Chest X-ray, PA view. Patient: 53 years old, sex F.
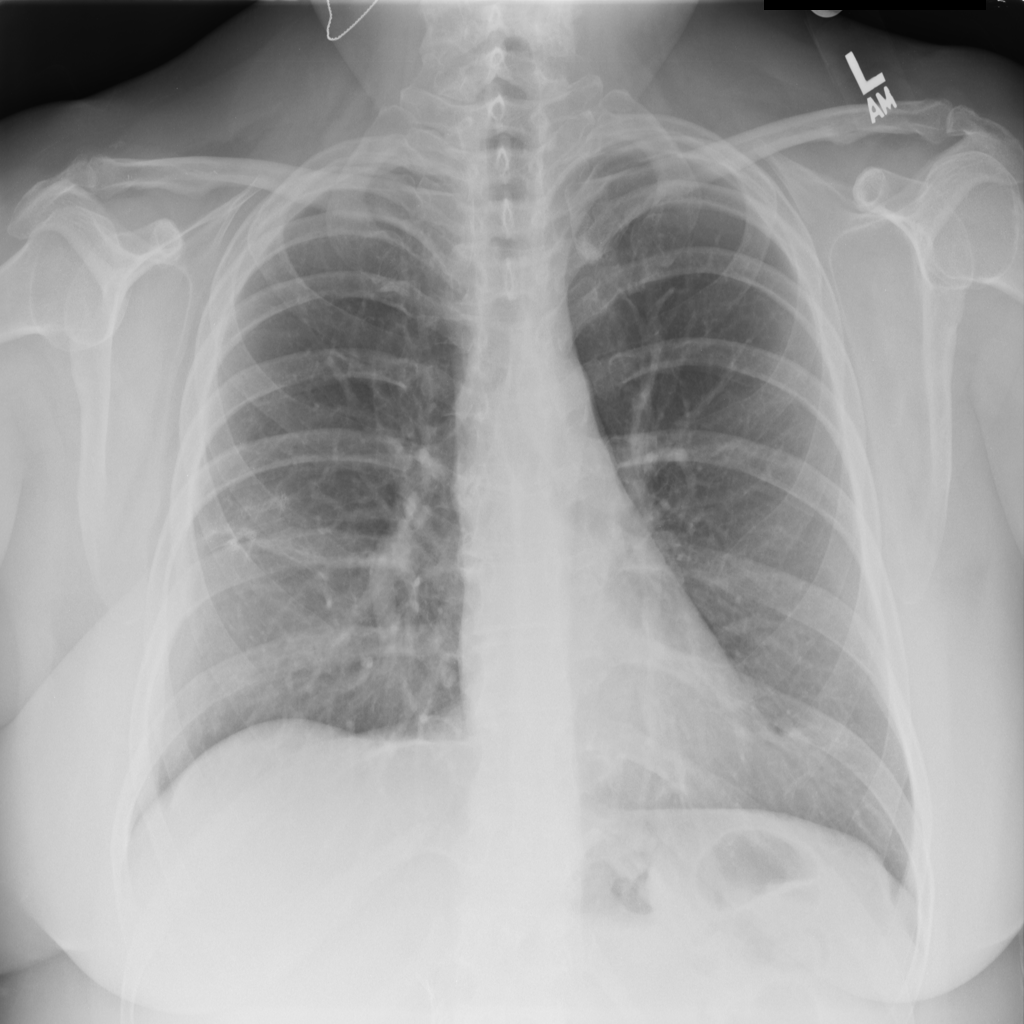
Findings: No Finding